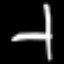
Label: chair